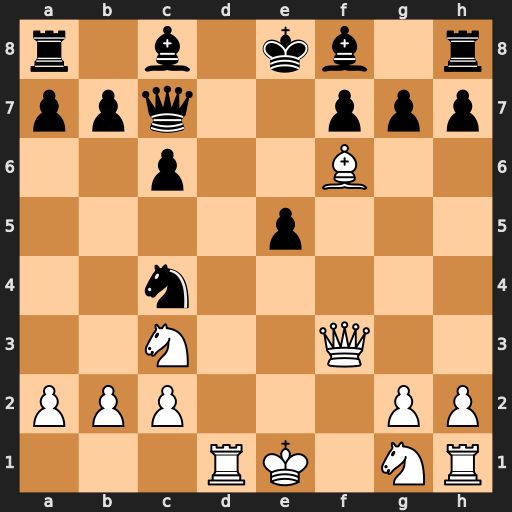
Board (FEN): r1b1kb1r/ppq2ppp/2p2B2/4p3/2n5/2N2Q2/PPP3PP/3RK1NR
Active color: w
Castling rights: Kkq
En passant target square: -
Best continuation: Rd8+ Qxd8 Bxd8